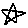
Label: star